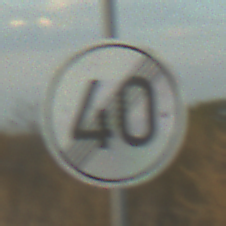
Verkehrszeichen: EndeGeschwindigkeit40
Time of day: SunriseSunset
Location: Outdoor (Nature)
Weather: PartlyCloudy
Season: NotSpecified
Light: Natural